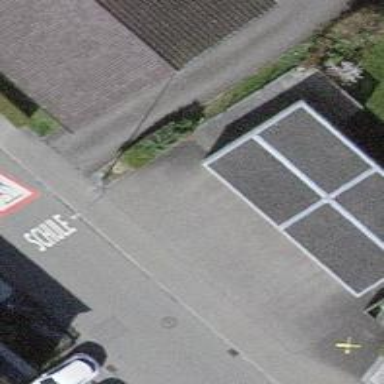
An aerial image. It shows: Garage building.